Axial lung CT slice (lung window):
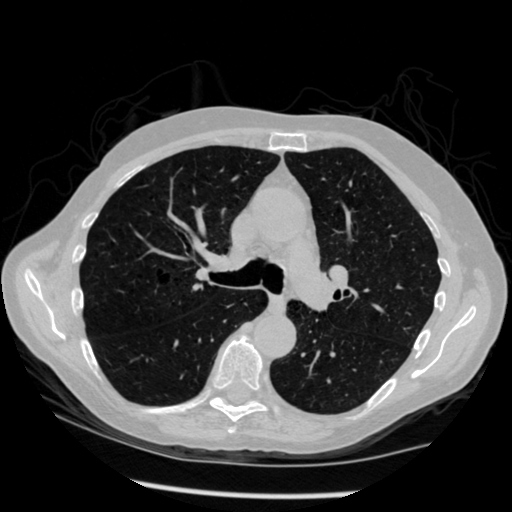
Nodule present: no